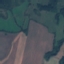
Land use / land cover: Pasture